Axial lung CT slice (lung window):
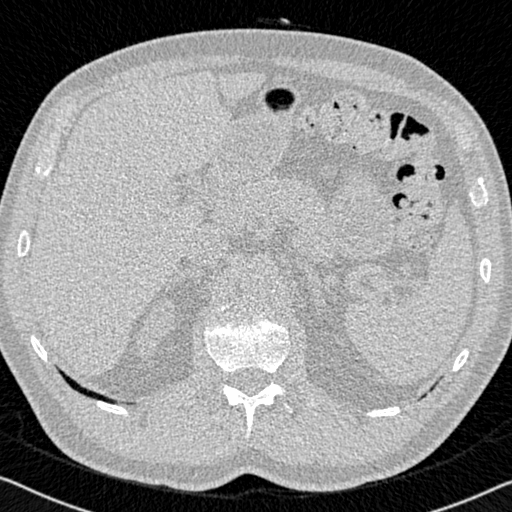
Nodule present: no